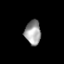
Tissue: skin
Cell type: Endothelial cells
Senescence score: 0.2804
Nuclear area (px): 389
Mean DAPI intensity: 153.83